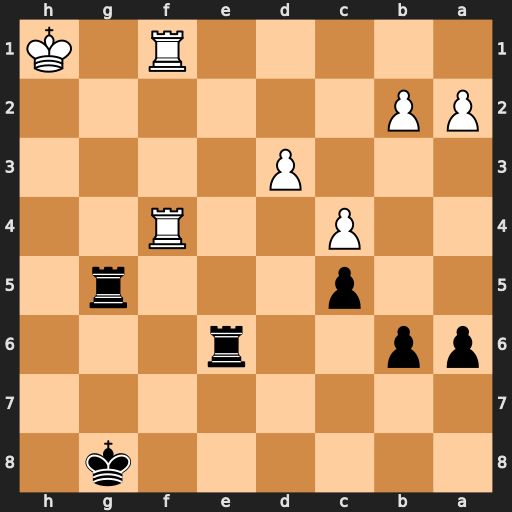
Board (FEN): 6k1/8/pp2r3/2p3r1/2P2R2/3P4/PP6/5R1K
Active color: b
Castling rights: -
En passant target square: -
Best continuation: Rh6+ Rh4 Rxh4#